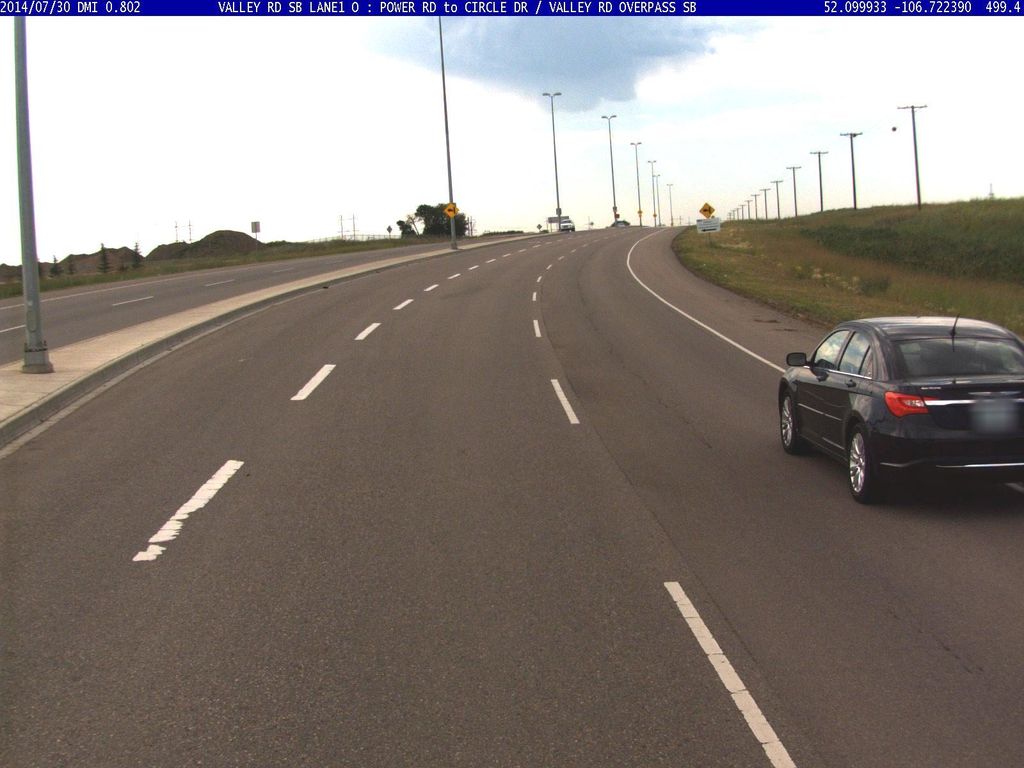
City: saskatoon